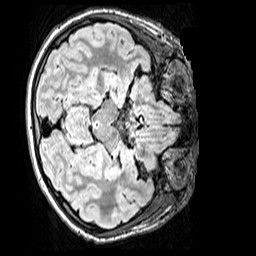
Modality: FLAIR
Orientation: axial
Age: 11
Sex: male
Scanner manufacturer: siemens
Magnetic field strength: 3 T
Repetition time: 5 s
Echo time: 0.388 s